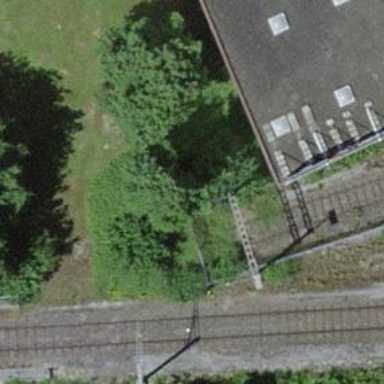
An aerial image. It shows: Railway buffer stop.